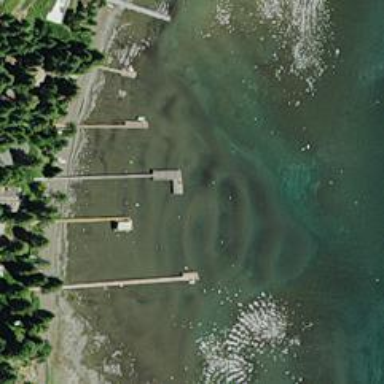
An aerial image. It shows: Man-made pier.